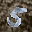
Label: 5